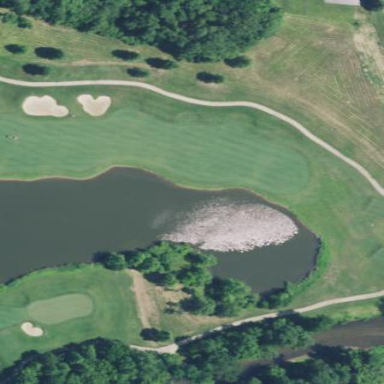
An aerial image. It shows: Area of rough grass used for golf.